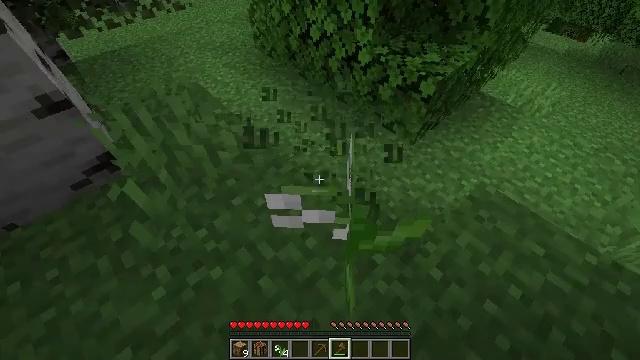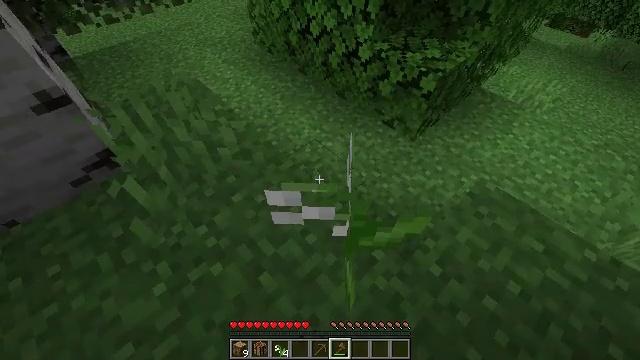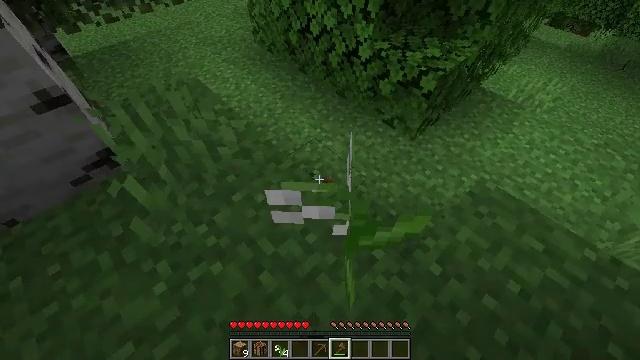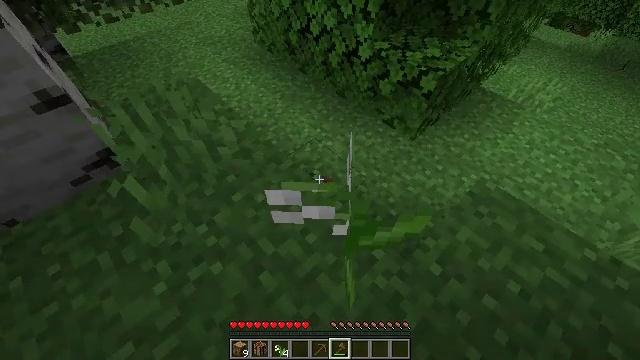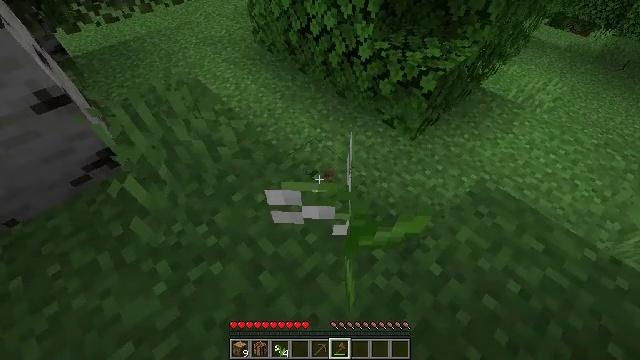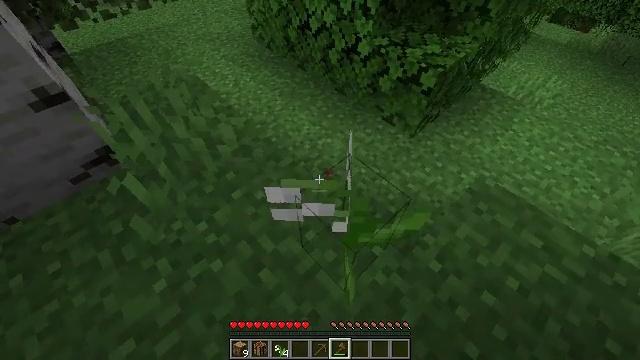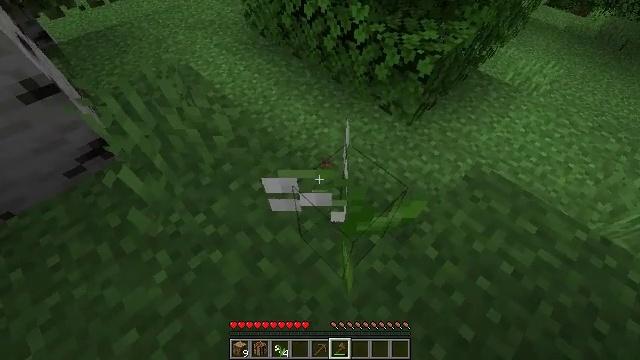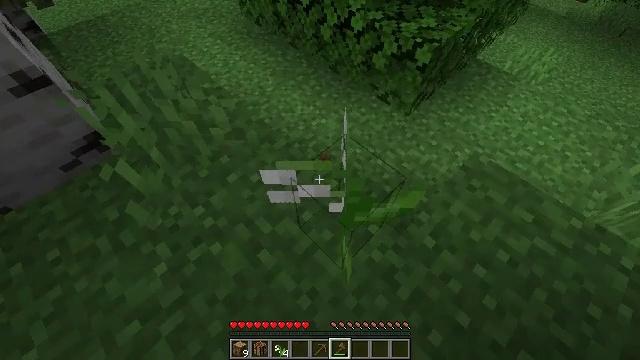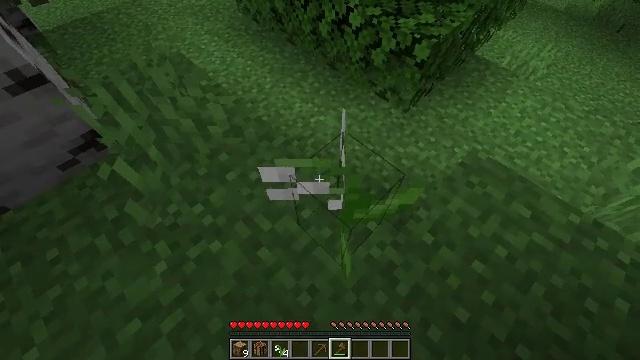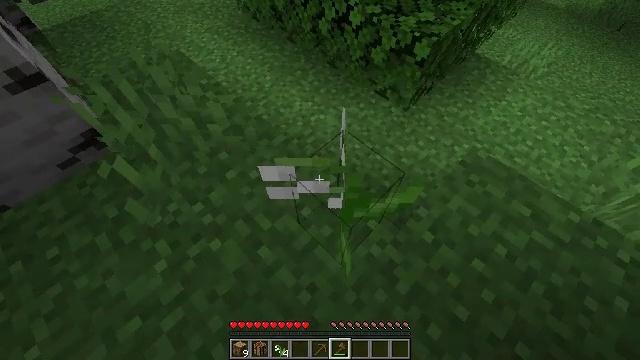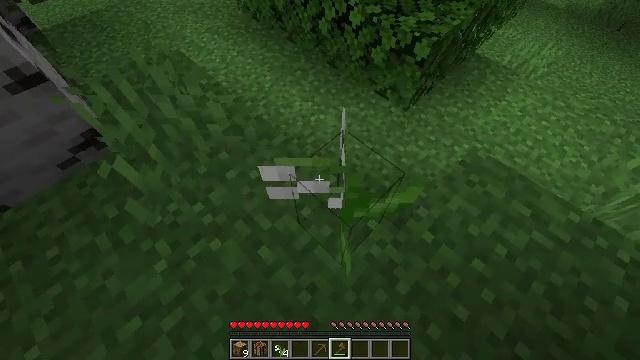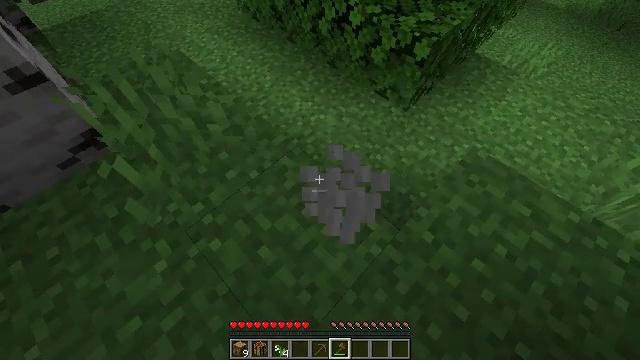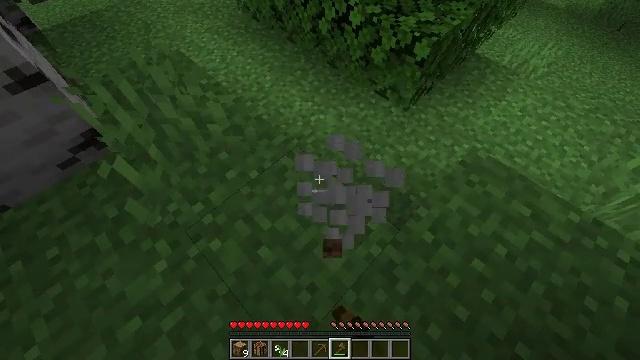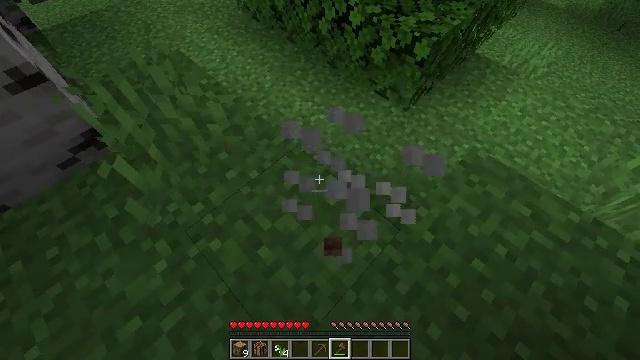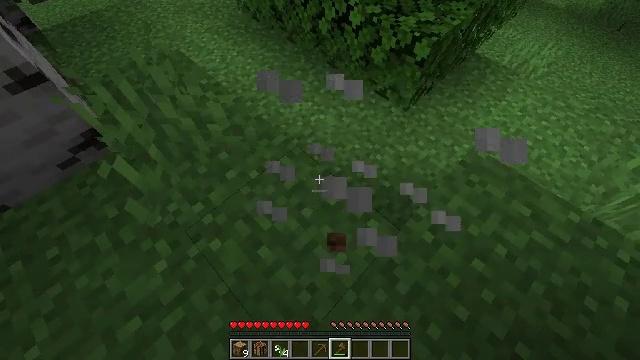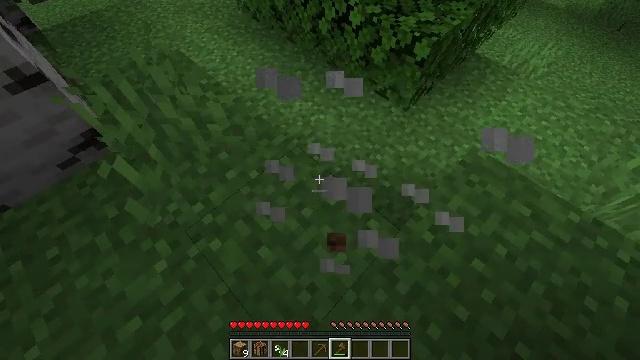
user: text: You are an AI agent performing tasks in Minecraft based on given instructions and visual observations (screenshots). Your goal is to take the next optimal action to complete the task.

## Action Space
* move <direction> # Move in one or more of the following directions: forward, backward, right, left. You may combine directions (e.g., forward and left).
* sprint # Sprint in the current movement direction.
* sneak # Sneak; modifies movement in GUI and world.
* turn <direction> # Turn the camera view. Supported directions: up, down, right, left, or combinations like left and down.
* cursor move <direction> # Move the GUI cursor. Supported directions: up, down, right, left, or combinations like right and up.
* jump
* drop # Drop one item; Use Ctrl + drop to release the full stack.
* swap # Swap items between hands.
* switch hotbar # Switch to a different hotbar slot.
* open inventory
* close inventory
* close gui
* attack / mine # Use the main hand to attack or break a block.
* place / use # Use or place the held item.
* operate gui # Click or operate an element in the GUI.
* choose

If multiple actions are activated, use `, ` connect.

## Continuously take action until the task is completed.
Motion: motion action
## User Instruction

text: Mine a lily of the valley.
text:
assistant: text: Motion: attack / mine
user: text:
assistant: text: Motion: attack / mine
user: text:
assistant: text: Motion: attack / mine
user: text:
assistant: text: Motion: attack / mine
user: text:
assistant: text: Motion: no_op
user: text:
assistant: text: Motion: turn right and down
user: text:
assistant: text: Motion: turn down
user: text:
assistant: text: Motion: no_op
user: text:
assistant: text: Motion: no_op
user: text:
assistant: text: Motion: no_op
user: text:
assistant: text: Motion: attack / mine
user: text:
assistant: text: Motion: attack / mine
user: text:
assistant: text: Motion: no_op
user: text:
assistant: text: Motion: no_op
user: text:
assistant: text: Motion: no_op
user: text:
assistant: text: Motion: no_op
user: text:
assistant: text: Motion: no_op